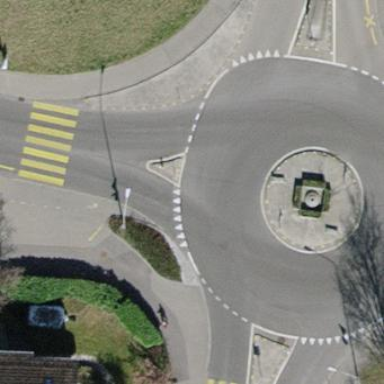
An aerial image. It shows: Tertiary road with asphalt surface leading to roundabout.